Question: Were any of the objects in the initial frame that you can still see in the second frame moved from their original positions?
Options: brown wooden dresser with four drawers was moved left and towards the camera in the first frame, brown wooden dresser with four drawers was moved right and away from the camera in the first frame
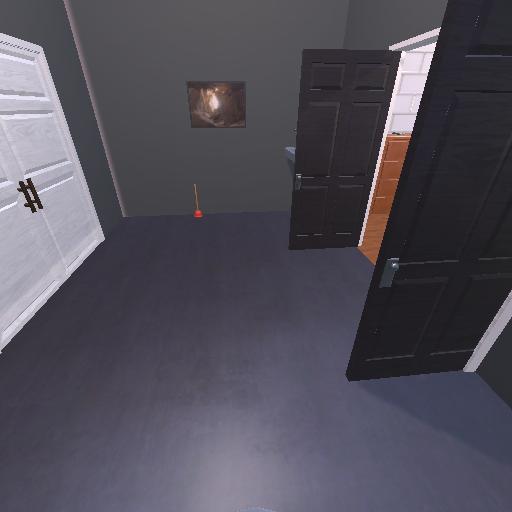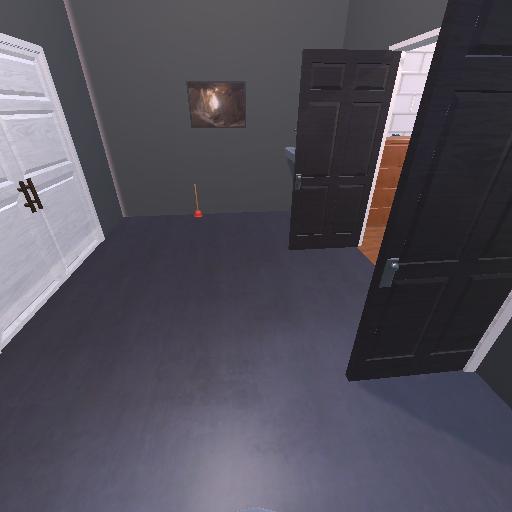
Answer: brown wooden dresser with four drawers was moved left and towards the camera in the first frame